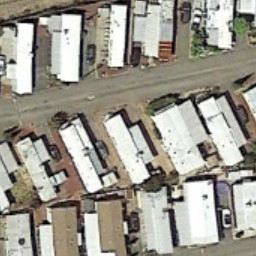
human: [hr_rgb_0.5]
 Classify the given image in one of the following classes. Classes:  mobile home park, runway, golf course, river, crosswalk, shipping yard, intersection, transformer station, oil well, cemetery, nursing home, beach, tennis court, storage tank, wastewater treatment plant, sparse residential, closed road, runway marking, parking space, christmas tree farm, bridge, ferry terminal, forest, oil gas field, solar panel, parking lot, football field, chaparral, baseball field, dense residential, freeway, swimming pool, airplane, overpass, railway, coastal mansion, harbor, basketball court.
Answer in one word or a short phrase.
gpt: mobile home park